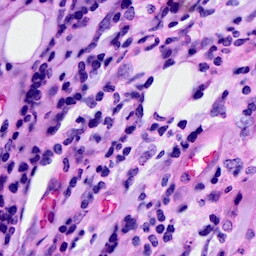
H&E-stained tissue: Breast